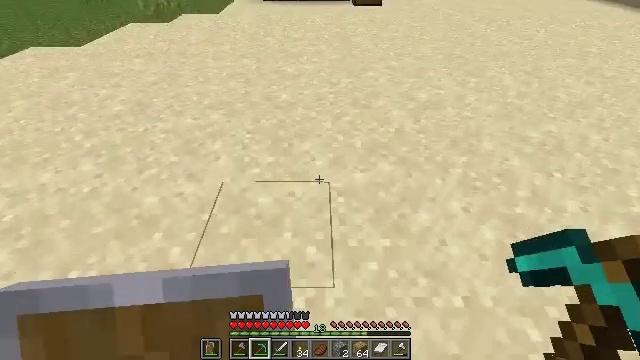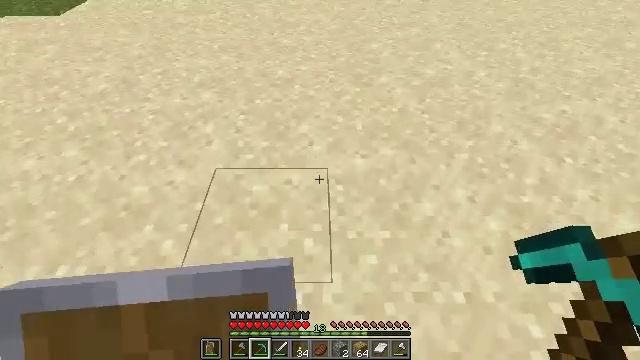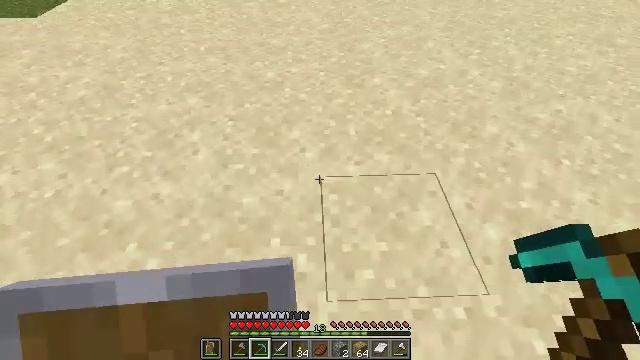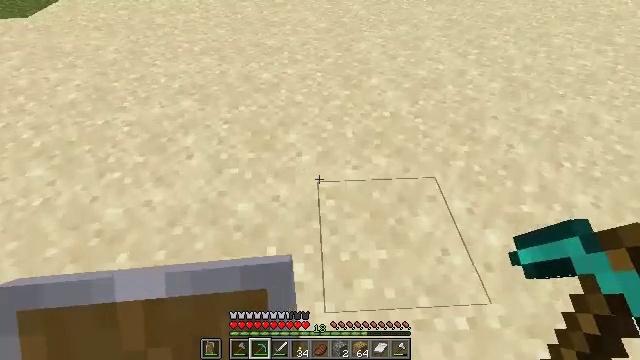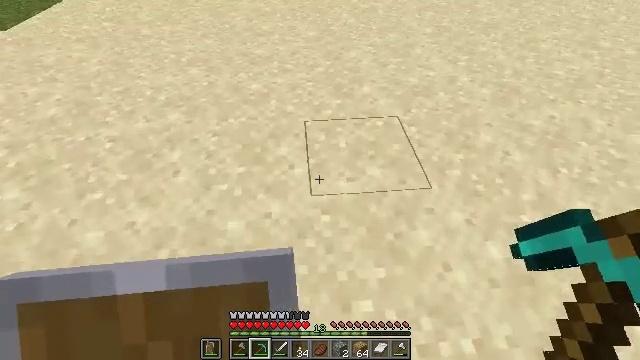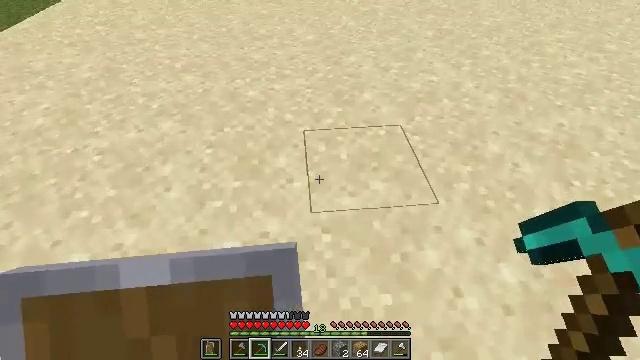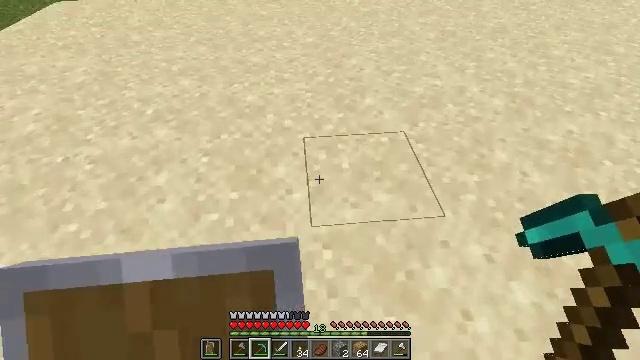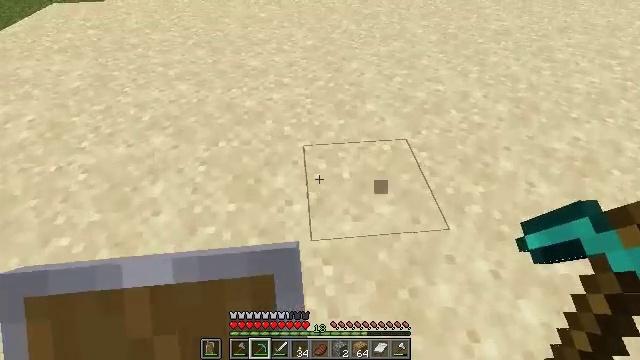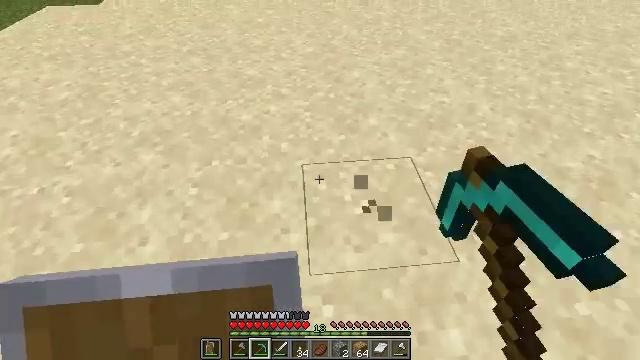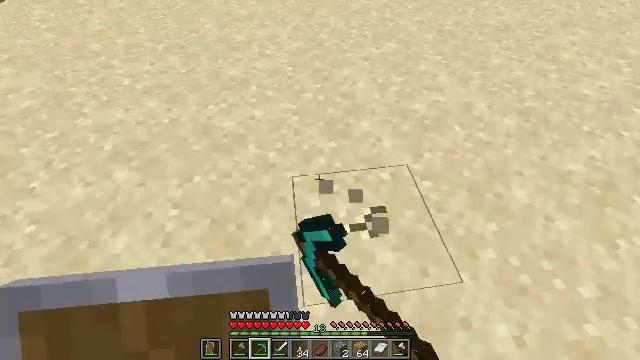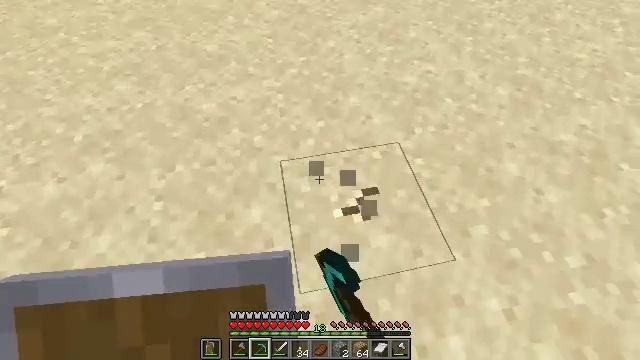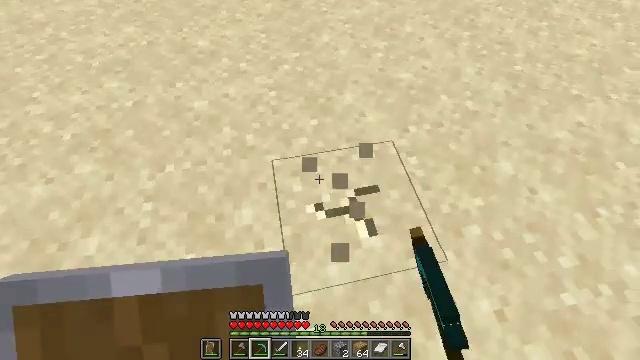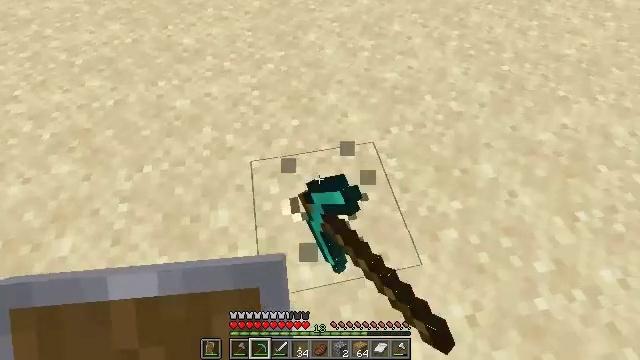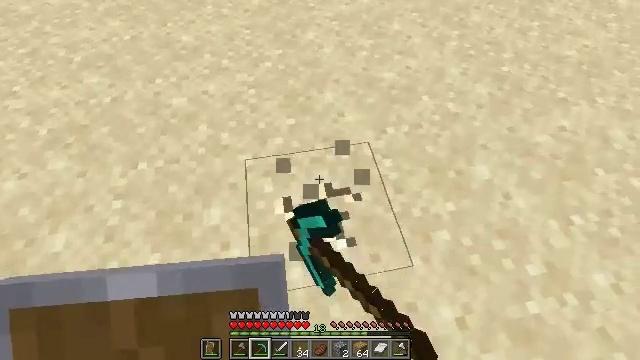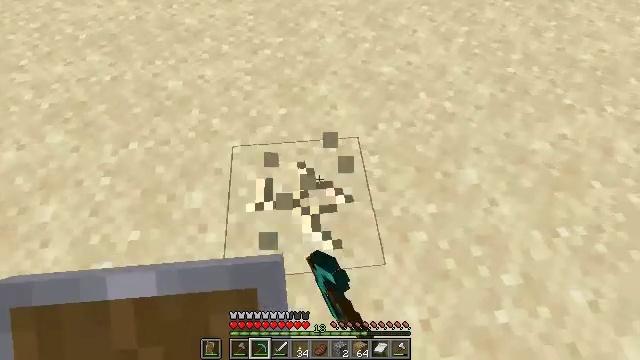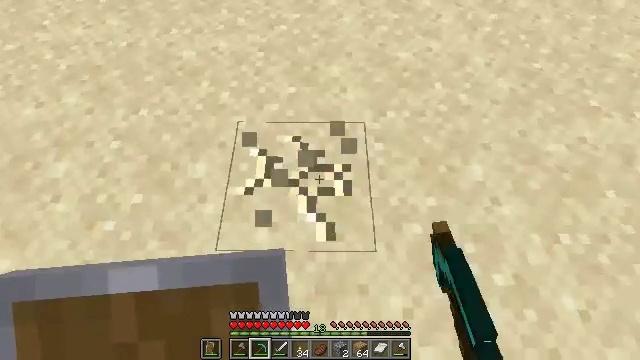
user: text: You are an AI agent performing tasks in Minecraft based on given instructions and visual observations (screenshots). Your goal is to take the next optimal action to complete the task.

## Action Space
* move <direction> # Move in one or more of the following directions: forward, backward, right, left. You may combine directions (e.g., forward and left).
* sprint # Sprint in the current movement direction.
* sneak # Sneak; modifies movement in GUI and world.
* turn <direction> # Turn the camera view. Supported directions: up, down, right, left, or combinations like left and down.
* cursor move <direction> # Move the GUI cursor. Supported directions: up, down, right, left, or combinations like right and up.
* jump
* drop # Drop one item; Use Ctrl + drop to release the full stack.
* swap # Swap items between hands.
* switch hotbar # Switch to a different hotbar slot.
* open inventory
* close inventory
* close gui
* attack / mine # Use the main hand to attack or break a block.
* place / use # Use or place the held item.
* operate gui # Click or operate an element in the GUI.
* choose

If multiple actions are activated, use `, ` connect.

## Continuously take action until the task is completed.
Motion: motion action
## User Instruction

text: Dig up some sand.
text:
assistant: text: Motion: move forward, turn down
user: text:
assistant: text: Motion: turn right
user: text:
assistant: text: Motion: no_op
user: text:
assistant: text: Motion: move forward, turn right and up
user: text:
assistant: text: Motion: move forward
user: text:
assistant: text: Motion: move forward
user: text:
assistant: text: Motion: move forward, attack / mine
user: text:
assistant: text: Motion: move forward, attack / mine
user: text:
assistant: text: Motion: turn right and down, attack / mine
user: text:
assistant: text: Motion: turn right and down, attack / mine
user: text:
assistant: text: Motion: move right, turn down, attack / mine
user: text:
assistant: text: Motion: move right, attack / mine
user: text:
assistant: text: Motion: move right, attack / mine
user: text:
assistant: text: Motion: turn left and down, attack / mine
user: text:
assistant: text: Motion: turn left and down, attack / mine
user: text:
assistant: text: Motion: turn left and down, attack / mine
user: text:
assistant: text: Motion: attack / mine
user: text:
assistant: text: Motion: attack / mine
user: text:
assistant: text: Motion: attack / mine
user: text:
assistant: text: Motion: attack / mine
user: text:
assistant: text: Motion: turn left, attack / mine
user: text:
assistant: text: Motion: attack / mine
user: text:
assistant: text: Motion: attack / mine
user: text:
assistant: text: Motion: move forward, attack / mine
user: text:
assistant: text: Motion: move forward, attack / mine
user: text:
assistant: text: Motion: attack / mine